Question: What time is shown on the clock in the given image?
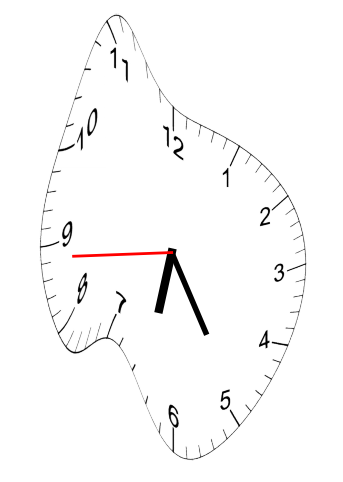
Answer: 06:24:44